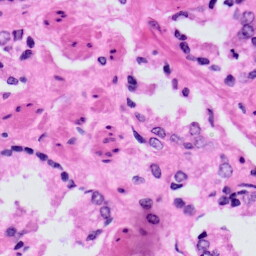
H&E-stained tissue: Prostate